Question: When having a look at <URL>
this:

linebreaks correctly for small screens. It word wraps (adds a line break) for iphone 5c and ipad in landscape mode as well. Which is wrong. The sentence could finish in one line.
The font size seems bigger as well.
The word wrap / linebreak does not happen on my HTC One S in landscape mode.
Is there a tool that can help me figure out these irregularities?
Any idea what this problem is about?
Note: this gets used:
'<meta name="viewport" content="width=device-width, initial-scale=1, maximum-scale=1">'
I applied a fix on the website, so now I heard it looks fine. The answers given fix the problem (when applying '100%' instead of 'none')
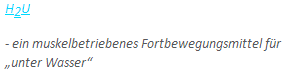
Answer: '''
-webkit-text-size-adjust: 100%
'''
Is the way to do it instead of
'''
-webkit-text-size-adjust: none
'''
Using will break user zooming in various browsers.
Here's a good read about the topic: <URL>